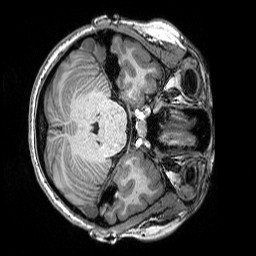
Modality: T1w
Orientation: axial
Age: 24
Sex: female
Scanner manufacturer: siemens
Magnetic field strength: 3 T
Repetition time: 2.5 s
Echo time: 0.00343 s